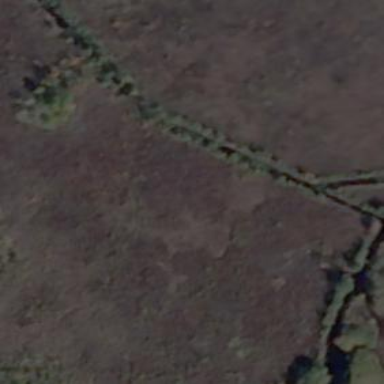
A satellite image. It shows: Marshy wetland area.